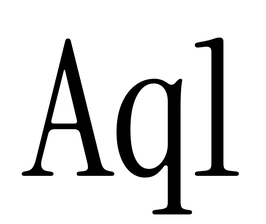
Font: InstrumentSerif-Regular